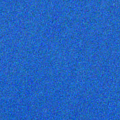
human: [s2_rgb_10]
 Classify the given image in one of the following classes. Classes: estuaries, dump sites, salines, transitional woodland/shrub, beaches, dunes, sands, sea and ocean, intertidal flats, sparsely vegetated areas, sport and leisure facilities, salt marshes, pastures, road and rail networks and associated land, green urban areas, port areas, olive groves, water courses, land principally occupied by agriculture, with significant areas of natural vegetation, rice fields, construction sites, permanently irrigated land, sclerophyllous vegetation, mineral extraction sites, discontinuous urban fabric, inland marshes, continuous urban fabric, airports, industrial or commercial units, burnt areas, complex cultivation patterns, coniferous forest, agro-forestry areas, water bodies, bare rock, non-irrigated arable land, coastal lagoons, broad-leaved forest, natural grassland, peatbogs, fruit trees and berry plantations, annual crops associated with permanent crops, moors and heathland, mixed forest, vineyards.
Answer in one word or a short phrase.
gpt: sea and ocean